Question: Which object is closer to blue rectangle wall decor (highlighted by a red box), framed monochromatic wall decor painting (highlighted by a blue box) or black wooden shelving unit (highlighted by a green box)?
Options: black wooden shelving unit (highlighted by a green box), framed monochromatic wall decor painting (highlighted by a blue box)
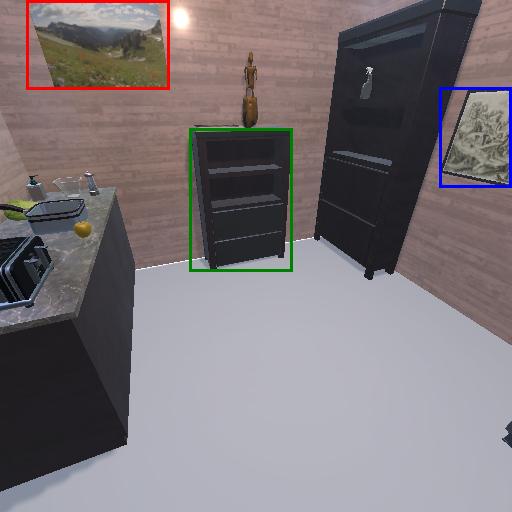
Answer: black wooden shelving unit (highlighted by a green box)